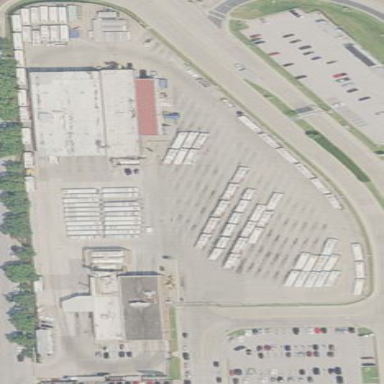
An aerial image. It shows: Bus depot.